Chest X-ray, AP view. Patient: 28 years old, sex M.
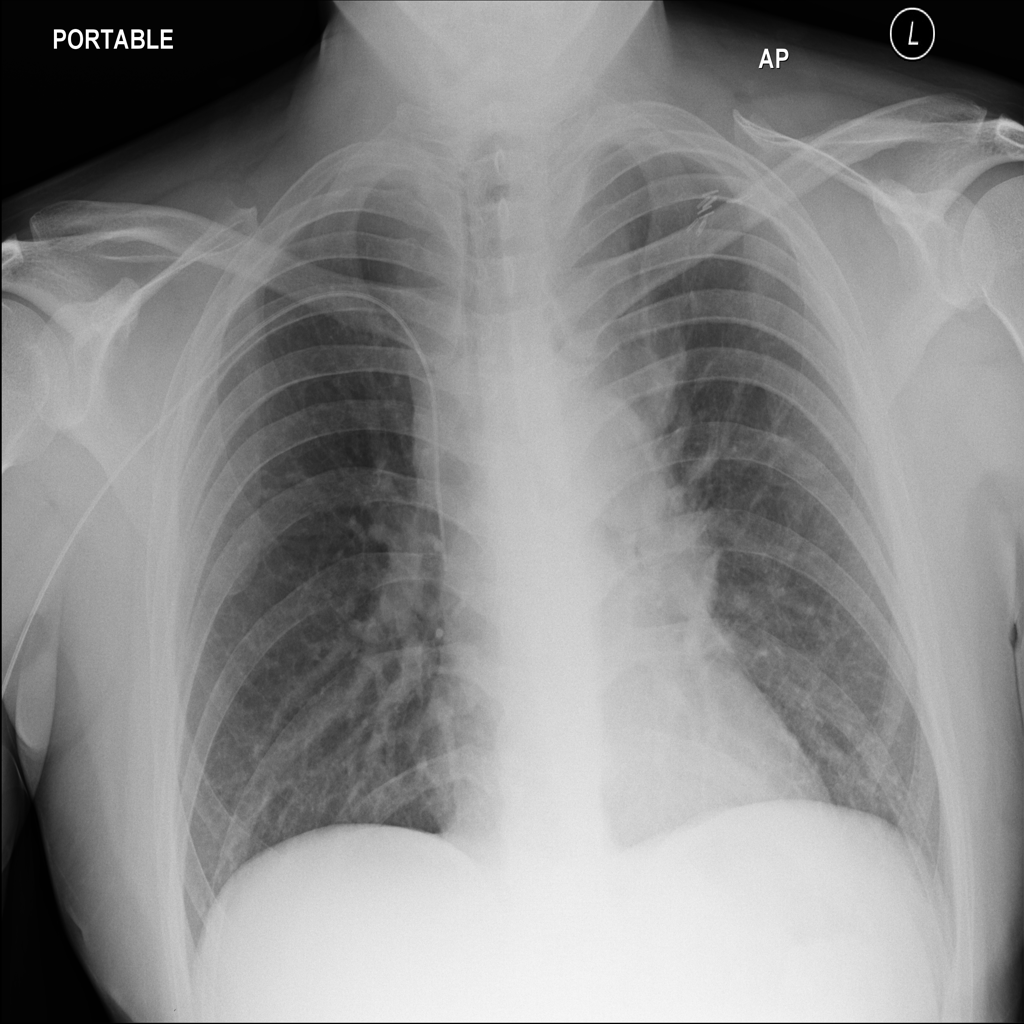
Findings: No Finding